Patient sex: M
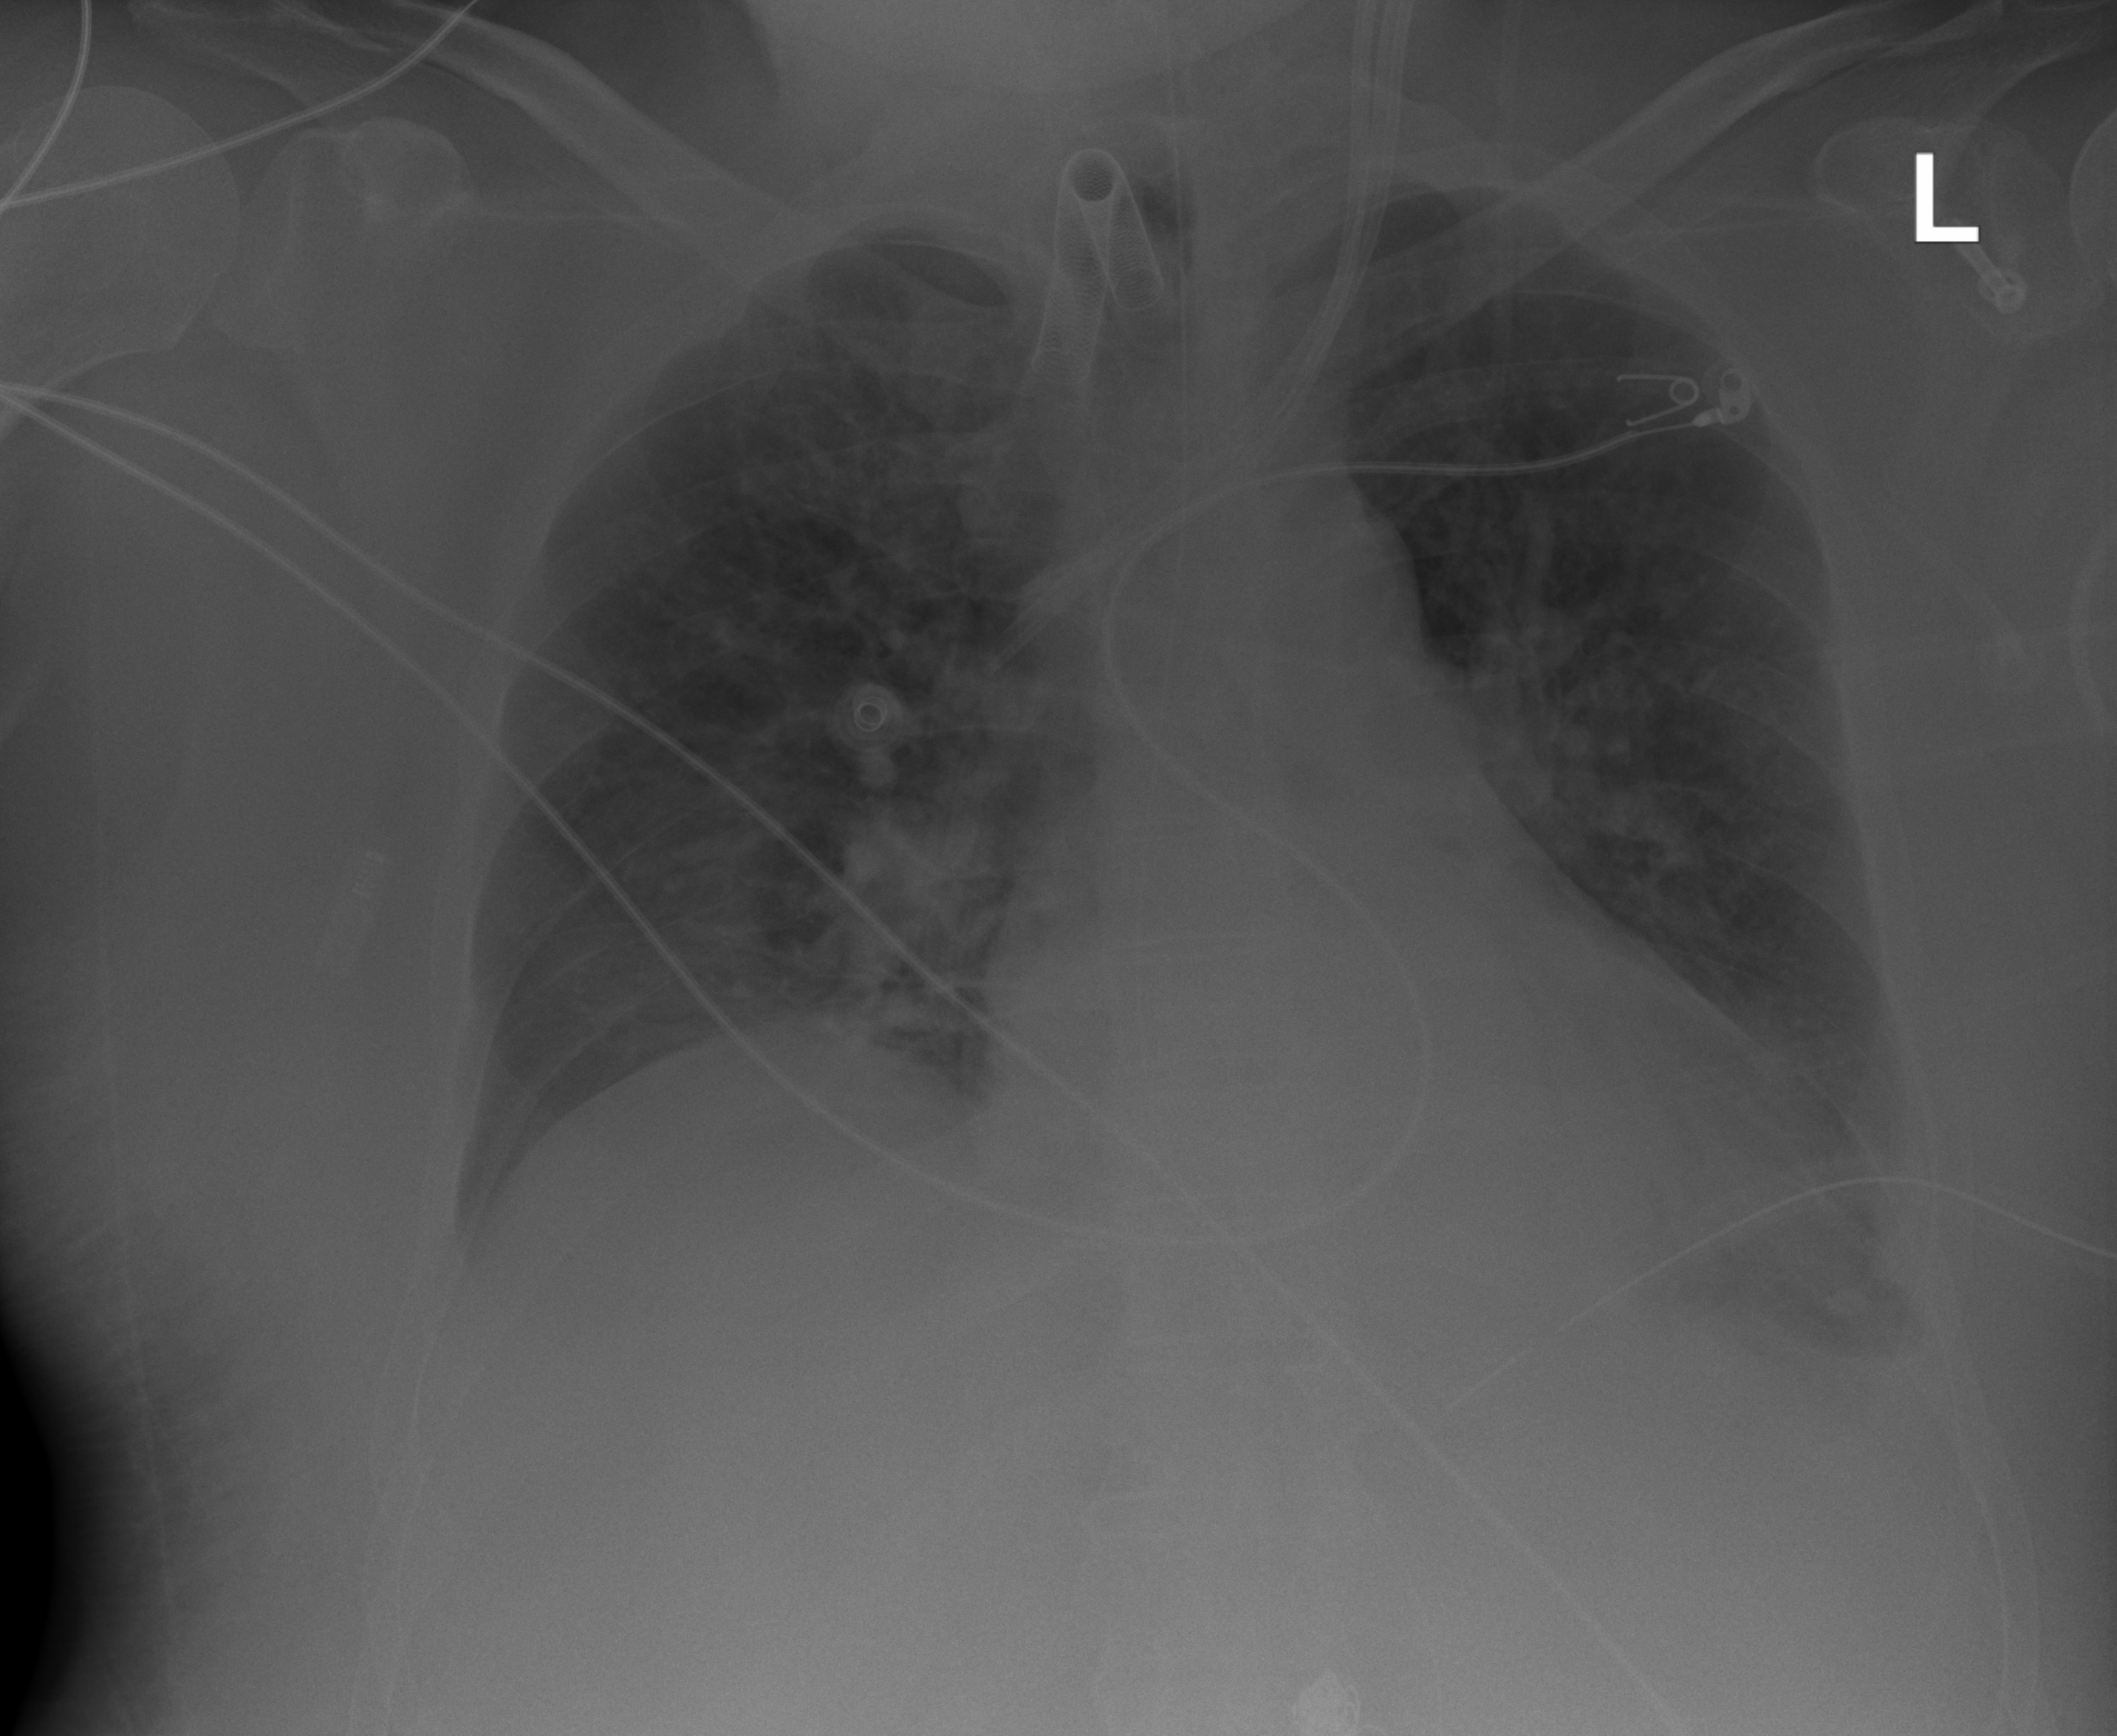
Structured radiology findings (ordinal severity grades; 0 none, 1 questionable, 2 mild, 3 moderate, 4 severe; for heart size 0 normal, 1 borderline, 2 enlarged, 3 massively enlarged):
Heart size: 0
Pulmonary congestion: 2
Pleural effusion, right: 1
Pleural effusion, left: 2
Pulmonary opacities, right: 2
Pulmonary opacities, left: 2
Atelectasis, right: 2
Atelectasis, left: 2